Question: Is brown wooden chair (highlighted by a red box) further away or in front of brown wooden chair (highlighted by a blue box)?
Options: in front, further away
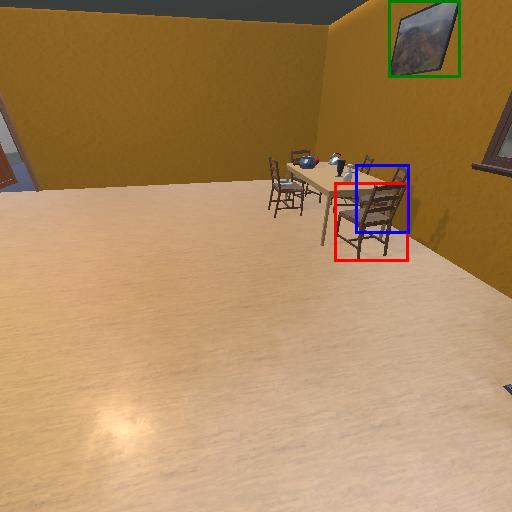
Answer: in front